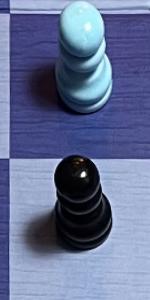
Label: Pawn_Black